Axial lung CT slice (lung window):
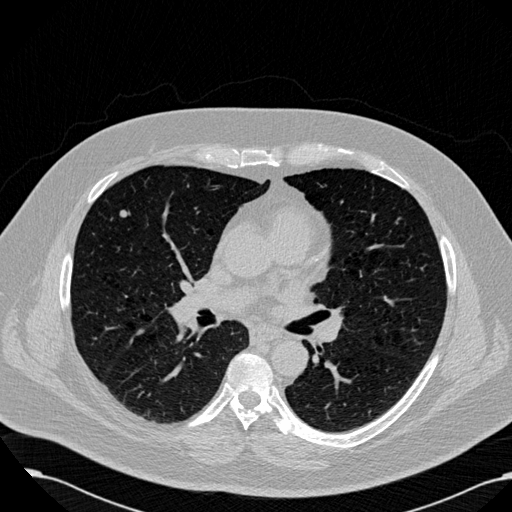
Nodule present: yes
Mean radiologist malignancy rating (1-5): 2.667